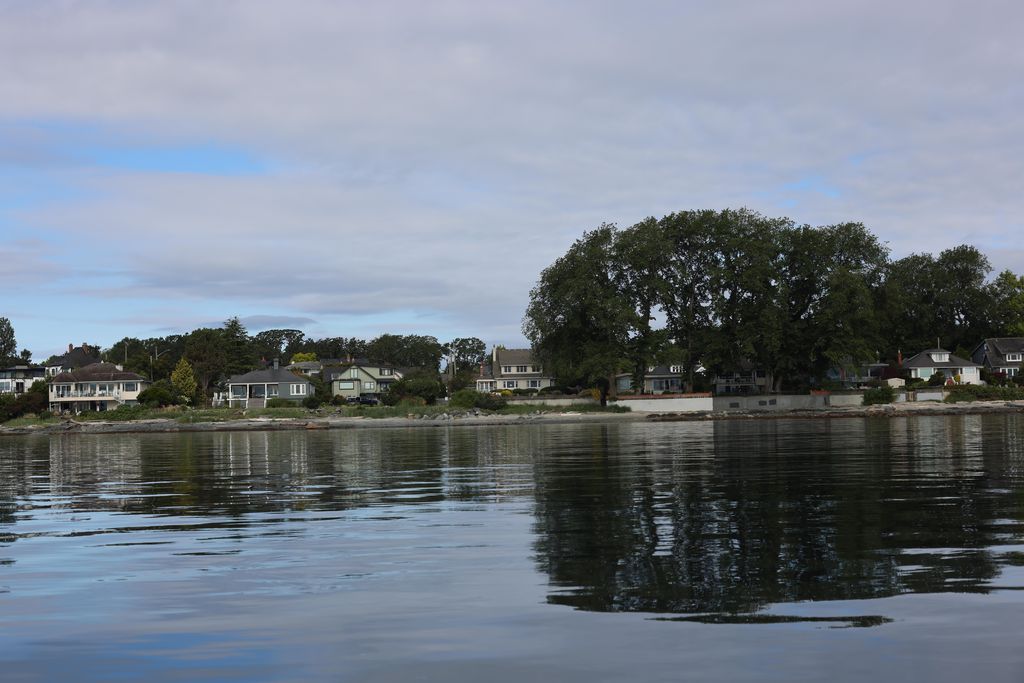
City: victoria